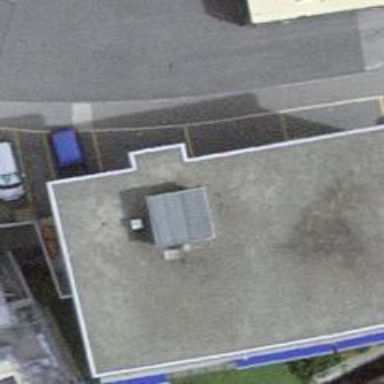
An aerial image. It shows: Supermarket.